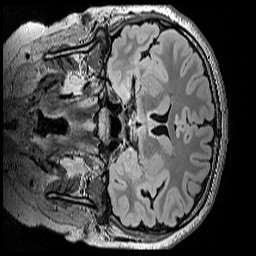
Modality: FLAIR
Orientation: coronal
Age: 11
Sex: male
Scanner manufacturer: siemens
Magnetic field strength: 3 T
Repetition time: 5 s
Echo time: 0.388 s